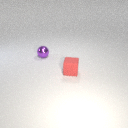
small purple metal sphere to the left of small red rubber cube